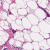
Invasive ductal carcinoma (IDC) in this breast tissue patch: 0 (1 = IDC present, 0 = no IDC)